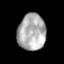
Tissue: prostate
Cell type: T cells
Senescence score: 0.3209
Nuclear area (px): 995
Mean DAPI intensity: 174.404